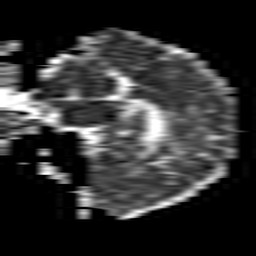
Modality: ADC
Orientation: sagittal
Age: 58
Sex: female
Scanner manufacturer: philips
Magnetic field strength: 1.5 T
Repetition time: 3.395 s
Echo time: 0.06922 s